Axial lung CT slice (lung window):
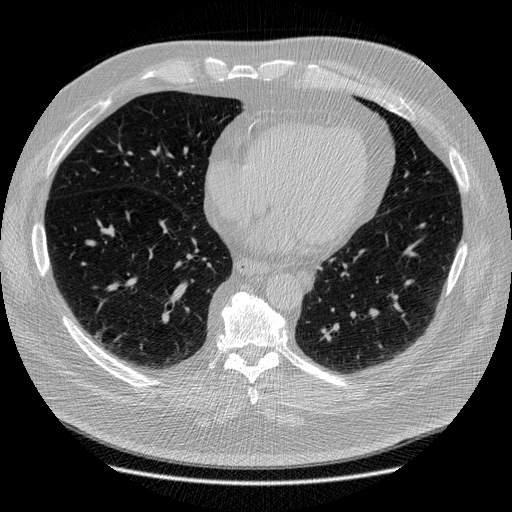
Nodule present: no